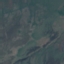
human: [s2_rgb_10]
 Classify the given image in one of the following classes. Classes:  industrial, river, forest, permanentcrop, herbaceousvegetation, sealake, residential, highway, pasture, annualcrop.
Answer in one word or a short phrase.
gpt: HerbaceousVegetation